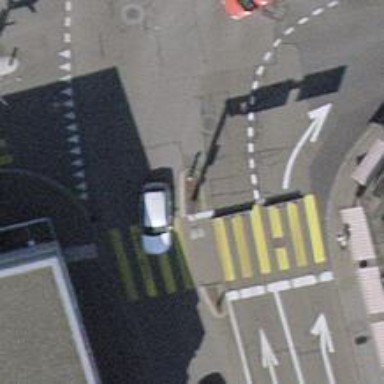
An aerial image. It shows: Crossing with traffic signals and pedestrian island.